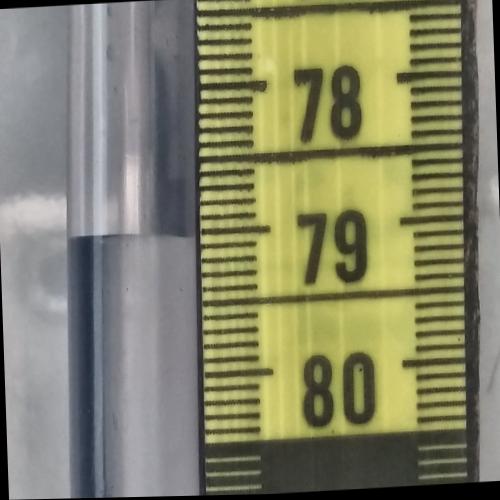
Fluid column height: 79.0 cm